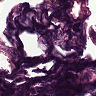
Metastatic tissue present: no